Interaction volume radius: 10 \u00c5
Interaction volume height: 15 \u00c5
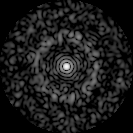
Disorder parameter: 0.847